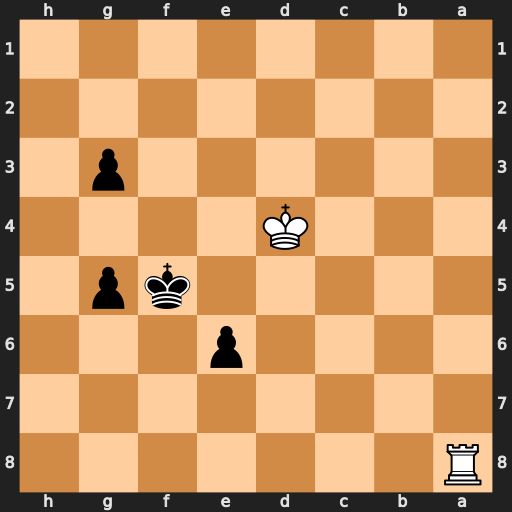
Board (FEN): R7/8/4p3/5kp1/3K4/6p1/8/8
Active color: b
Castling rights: -
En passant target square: -
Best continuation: g2 Ra1 Kf4 Kd3 Kf3